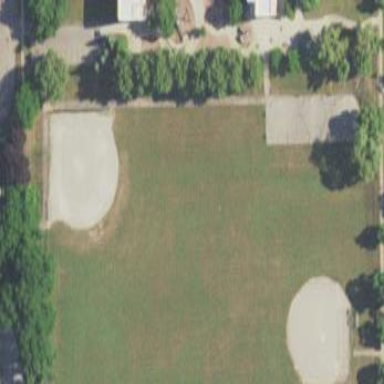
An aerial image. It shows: Recreation ground.